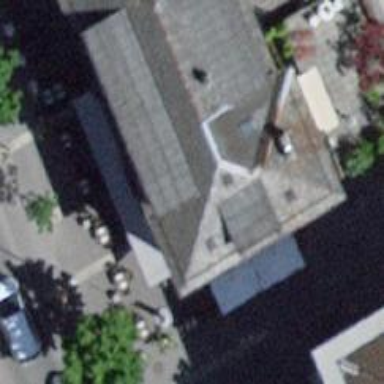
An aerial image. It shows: Restaurant.